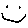
Label: smiley face